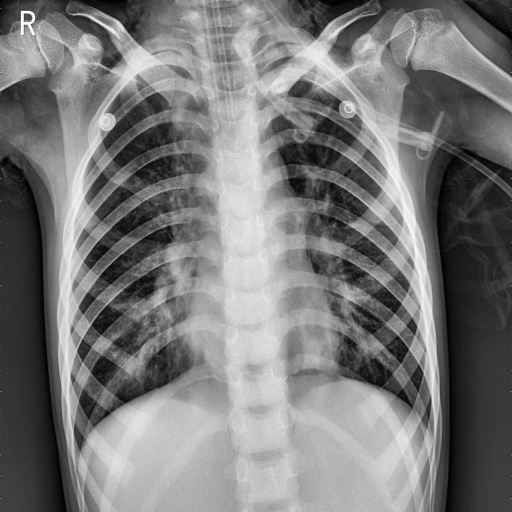
Finding: PNEUMONIA